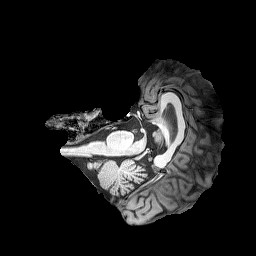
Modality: T1w
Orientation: axial
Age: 53
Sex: male
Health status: healthy